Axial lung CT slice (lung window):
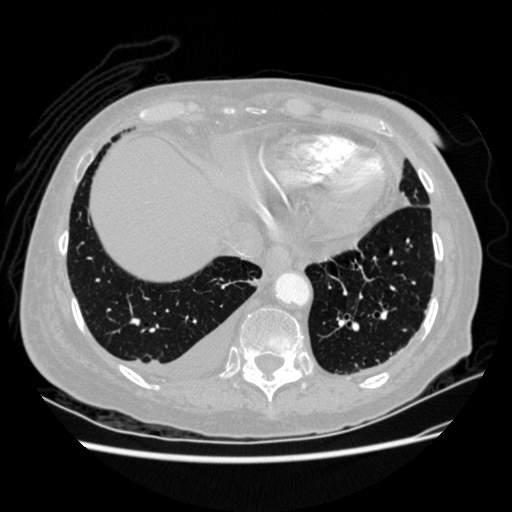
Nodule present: no